Question: I'm having trouble unpickling objects from Google App Engine. I am running Windows 7. Here is the procedure:
1. Create a CSV with one of the fields being pickle.dumps([[('CS', 2110), ('CS', 3300), ('CS', 3140)]]), or some similar argument.
The CSV looks something like this:
'''
INFO,2210,"CS 2110, 3300, 3140","(lp0
(lp1
(S'CS'
p2
I2110
tp3
a(g2
I3300
tp4
a(g2
I3140
tp5
aa."
CS,3110,CS 2110 or equivalent experience,"(lp0
(lp1
(S'CS'
p2
I2110
tp3
aa."
MSE,4102,"MATH 2210, 2230, 2310, or 2940","(lp0
(lp1
(S'MATH'
p2
I2210
tp3
a(g2
I2230
tp4
a(g2
I2310
tp5
aa(lp6
(g2
I2940
tp7
aa."
'''
(Yes, those are '
's produced by 'pickle.dumps()')
1. Load this file into the google app engine devserver:
'appcfg.py upload_data --config_file="DataLoader.py" --filename="pre_req_data.csv" --kind=Course --url=http://localhost:8083/remote_api "appdir"'
:
'''
class Course(db.Model):
dept_code = db.StringProperty()
number = db.IntegerProperty()
raw_pre_reqs = db.StringProperty(multiline=True)
original_description = db.StringProperty()
def getPreReqs(self):
pickle.loads(str(self.raw_pre_reqs))
'''
:
'''
class CourseLoader(bulkloader.Loader):
def __init__(self):
bulkloader.Loader.__init__(self, 'Course',
[('dept_code', str),
('number', int),
('original_description', str),
('raw_pre_reqs', str)
])
loaders = [CourseLoader]
'''
1. Confirm that the data is successfully loaded:

1. Try to unpickle: class MainHandler(webapp.RequestHandler): def get(self):
self.writeOut('cock!')
self.writeOut('
')
courses = Course().all()
for c in courses:
self.writeOut("%s => %s" % (c.raw_pre_reqs, c.getPreReqs()))
def writeOut(self, string):
self.response.out.write(string)
2. Observe error: Traceback (most recent call last): File "C:\Program Files\Google\google_appengine\googleppengine\ext\webapp__init__.py", line 511, in call handler.get(*groups) File "main.py", line 30, in get self.writeOut("%s => %s" % (c.raw_pre_reqs, c.getPreReqs())) File "src\Models.py", line 17, in getPreReqs pickle.loads(str(self.raw_pre_reqs)) File "C:\Python26\lib\pickle.py", line 1374, in loads return Unpickler(file).load() File "C:\Python26\lib\pickle.py", line 858, in load dispatchkey File "C:\Python26\lib\pickle.py", line 966, in load_string raise ValueError, "insecure string pickle" ValueError: insecure string pickle
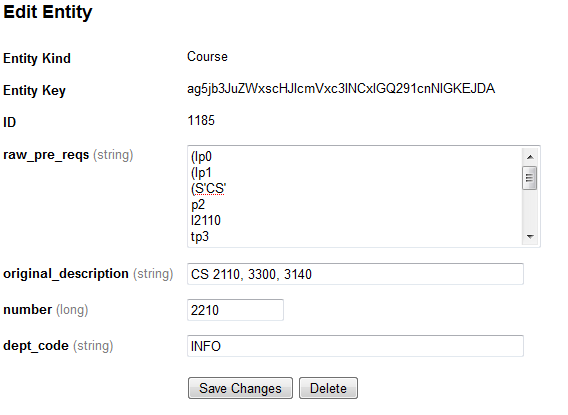
Answer: Pickle is a binary format, and CSV isn't binary-safe. You need to encode your pickle - say, using base64.b64encode - if you want to transport it inside a text format.